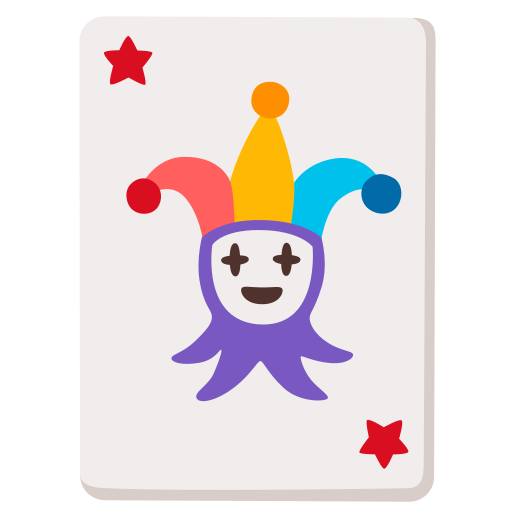
Emoji: 🃏